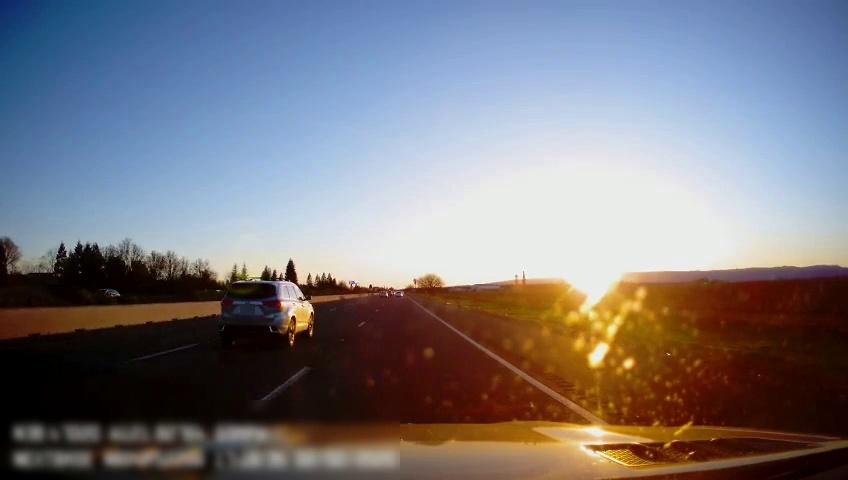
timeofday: Day
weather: Sunny
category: Drivable Space
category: Vehicles | SUV
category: Vehicles | Car
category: Lanes | Alternate Lane
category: Lanes | Current Lane
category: Lanes | Alternate Lane